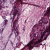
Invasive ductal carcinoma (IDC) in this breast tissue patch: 0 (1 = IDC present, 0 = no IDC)